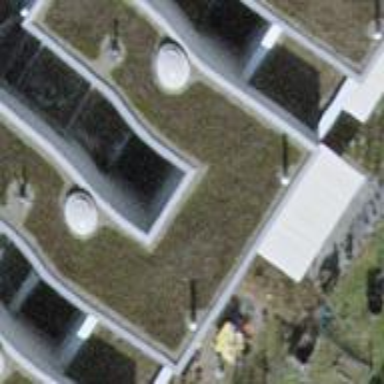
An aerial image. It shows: Building with flat roof.